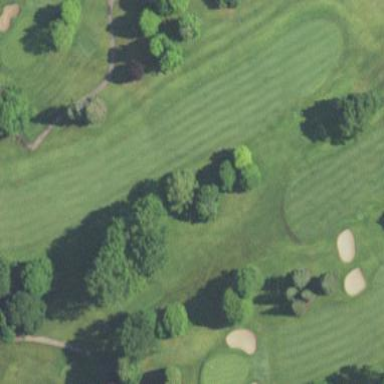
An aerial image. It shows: Golf fairway surrounded by grass.